Question: Given the supply, demand, and route table for this logistics problem, what is the minimum total cost? Please provide the answer as an integer.
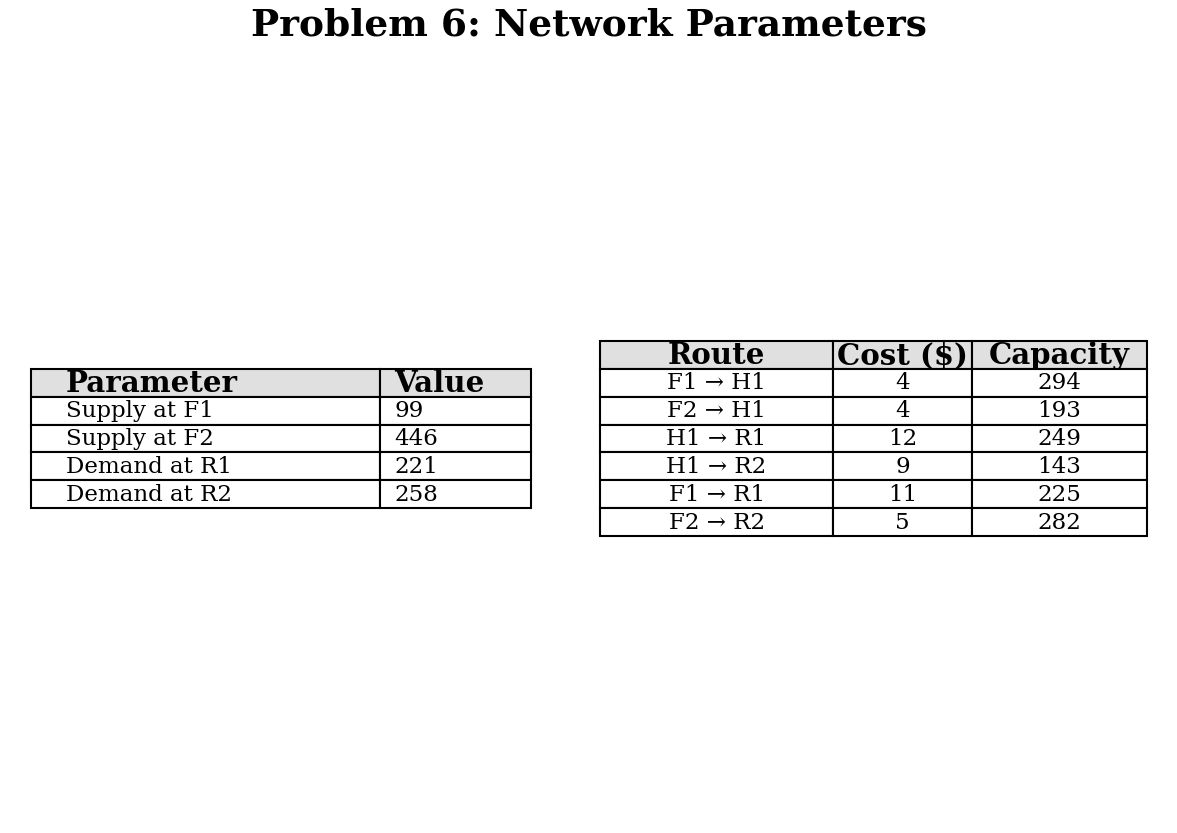
Answer: 4331